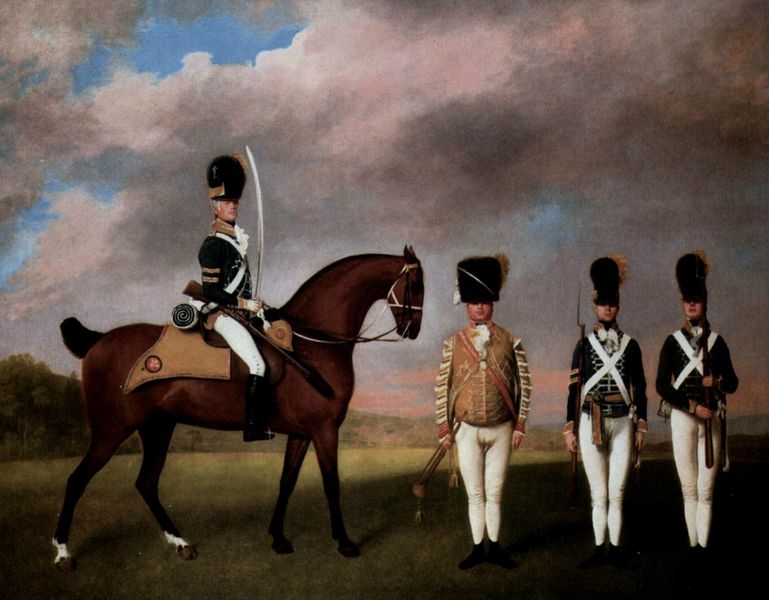
Titel: Soldaten des 10. Dragonerregiments
Künstler: George Stubbs
Standort: London
Institution: Royal Art Collection
Schlagwörter: blau, gemälde, gewitter, himmel, schatten, weiß, wolken, bäume, grün, landschaft, ocker, sitzen, braun, frankreich, grau, hintergrund, hut, hüte, licht, männer, schwarz, gras, gürtel, rasen, wiese, wolke, beige, hose, mütze, mützen, pelz, stehen, öl, ebene, feld, hügel, decke, drei, england, rosa, wald, pferd, reiter, beine, fell, fesseln, hufe, mähne, reiten, sattel, schwanz, schweif, zaumzeug, zügel, haltung, hosen, berge, koppel, naiv, krieg, unwetter, soldaten, riemen, gerade, streifen, scheide, knöpfe, weste, wei, vier, eng, gendarmerie, militär, schwert, säbel, uniform, uniformen, waffen, soldat, waffe, reihe, leinwand, degen, offizier, hauben, armee, trense, rolle, helme, fuchs, gewehr, kavallerie, ross, kupiert, leder, flinte, fellmütze, pelzmütze, parade, salutieren, gewehre, bänder, perd, spalier, preußen, araber, infanterie, offiziere, präsentieren, satteldecke, überzeichnet, trompete, gurte, bajonett, infantrie, bajonette, bewaffnung, reiterhose, stramm, reiterhosen, strammstehen, riter, bärenfellmütze, abed, bärenfellmützen, schablonenhaft, strumphosen, fellhüte, himmewolken, hosen uniform, reiteruniformen pferd, weiße hosen, preußsisch